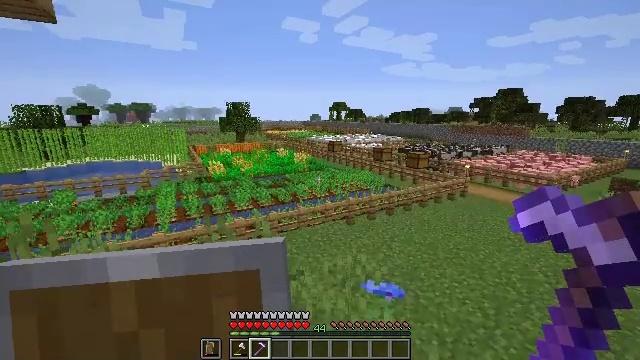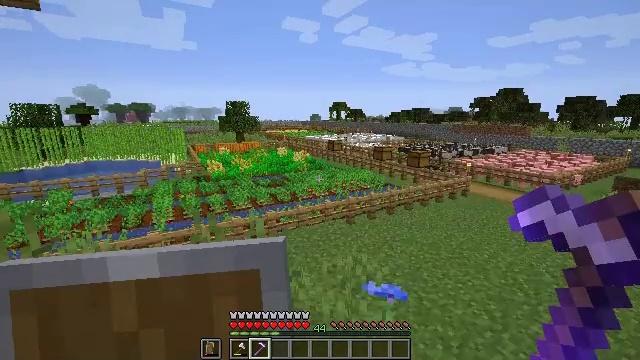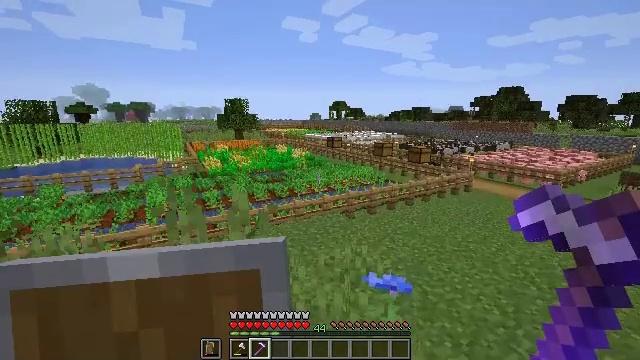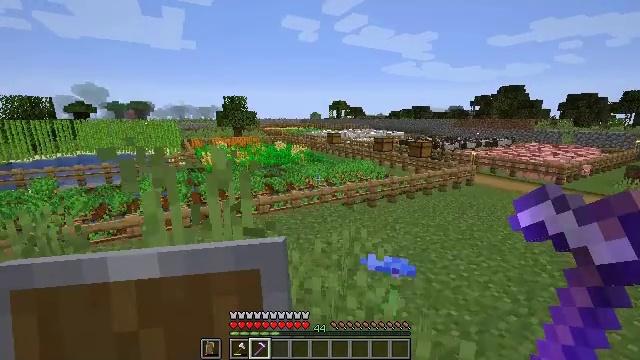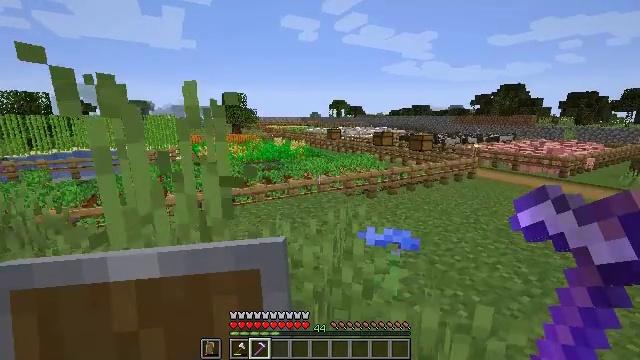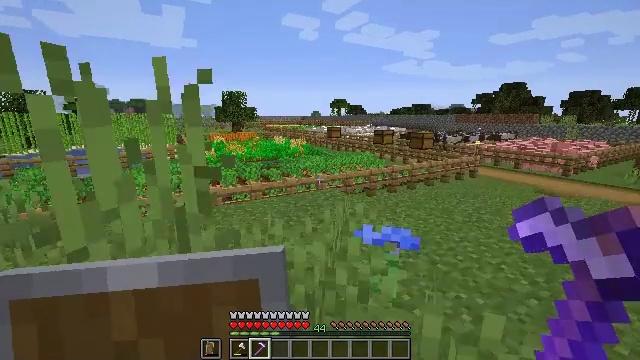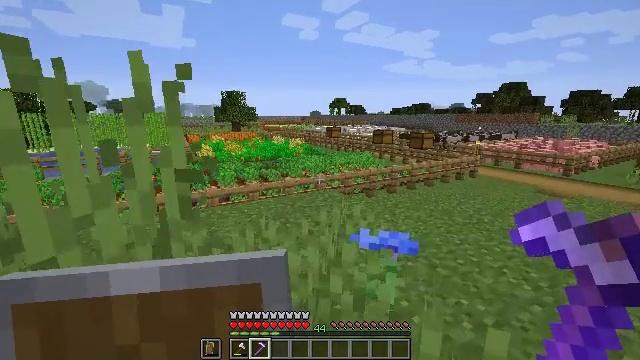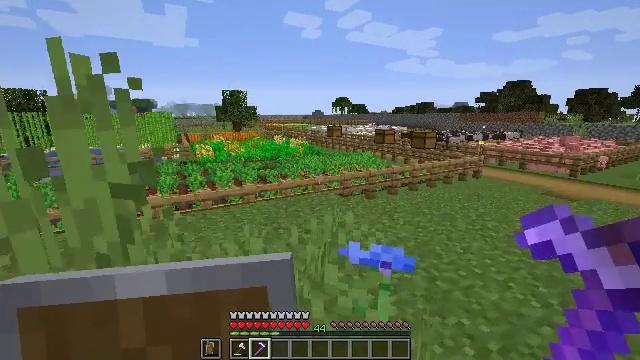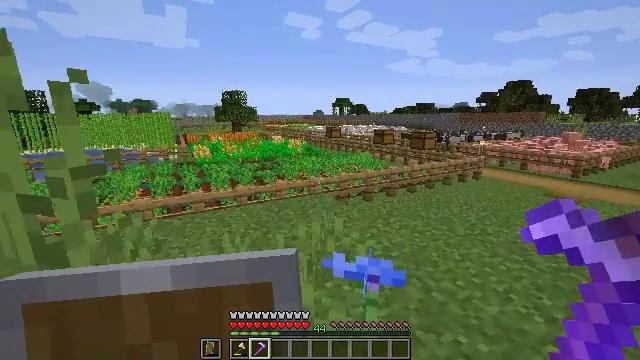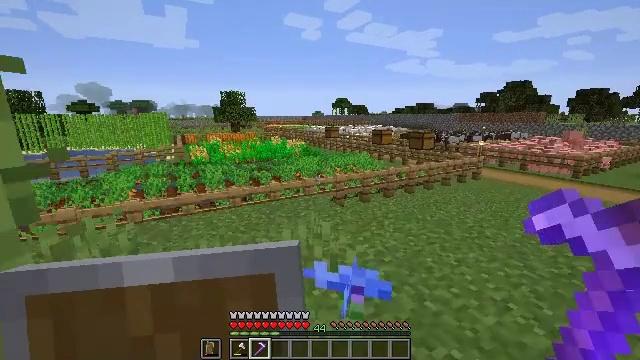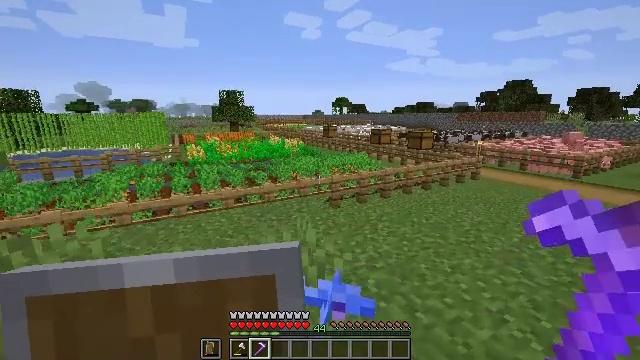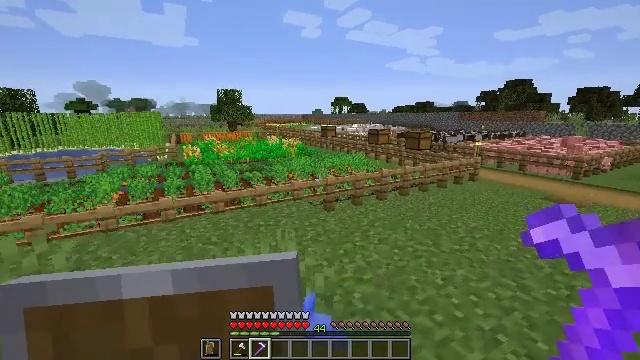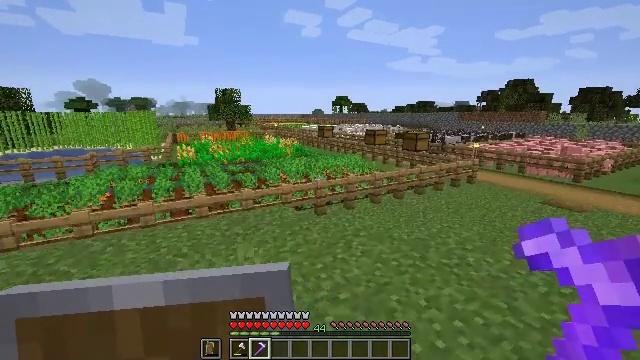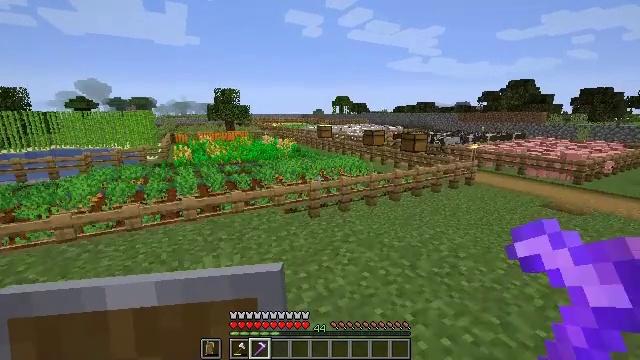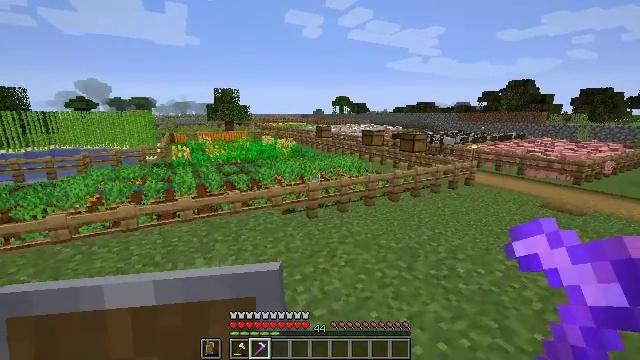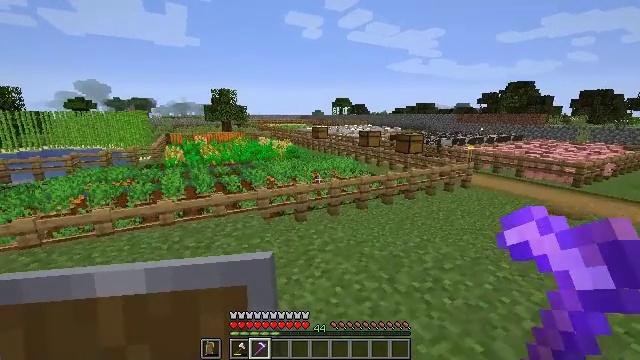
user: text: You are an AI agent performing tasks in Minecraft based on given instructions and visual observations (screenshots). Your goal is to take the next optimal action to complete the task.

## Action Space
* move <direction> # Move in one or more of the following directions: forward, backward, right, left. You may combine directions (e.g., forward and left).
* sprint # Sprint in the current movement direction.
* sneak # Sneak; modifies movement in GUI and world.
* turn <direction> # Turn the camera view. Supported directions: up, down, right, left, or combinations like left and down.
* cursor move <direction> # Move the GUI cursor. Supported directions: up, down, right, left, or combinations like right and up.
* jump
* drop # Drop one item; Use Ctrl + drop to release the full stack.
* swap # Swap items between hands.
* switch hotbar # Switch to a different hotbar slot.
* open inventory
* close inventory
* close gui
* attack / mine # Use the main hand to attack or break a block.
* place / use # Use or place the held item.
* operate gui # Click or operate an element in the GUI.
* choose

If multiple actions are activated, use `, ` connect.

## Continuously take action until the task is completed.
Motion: motion action
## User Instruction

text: Harvest a pumpkin from the field.
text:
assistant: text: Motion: move forward and move right
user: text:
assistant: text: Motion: move forward and move right
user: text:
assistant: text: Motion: move forward and move right
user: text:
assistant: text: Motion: move forward and move right
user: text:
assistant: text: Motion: move forward and move right
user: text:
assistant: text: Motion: move forward and move right
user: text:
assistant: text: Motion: move forward and move right
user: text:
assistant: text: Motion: move forward and move right
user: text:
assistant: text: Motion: move forward and move right
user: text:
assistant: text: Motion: move forward and move right
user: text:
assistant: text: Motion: move forward and move right
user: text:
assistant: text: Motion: move forward and move right
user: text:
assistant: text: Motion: move forward and move right
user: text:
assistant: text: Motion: move forward and move right
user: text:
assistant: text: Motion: move forward and move right
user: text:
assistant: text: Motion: move forward and move right
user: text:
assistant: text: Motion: move forward and move right
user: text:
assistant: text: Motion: move forward and move right
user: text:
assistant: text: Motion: move forward and move right
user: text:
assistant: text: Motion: move forward and move right, turn right
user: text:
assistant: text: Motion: move forward and move right
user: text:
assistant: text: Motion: move forward and move right, turn right
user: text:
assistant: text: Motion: move forward and move right, turn right
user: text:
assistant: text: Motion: move forward and move right, turn right and up
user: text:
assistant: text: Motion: move forward and move right, turn right
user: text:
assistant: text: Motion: move forward and move right
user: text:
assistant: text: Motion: move forward and move right
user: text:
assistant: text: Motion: move forward and move right
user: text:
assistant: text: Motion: move forward and move right
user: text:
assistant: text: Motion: move forward and move right